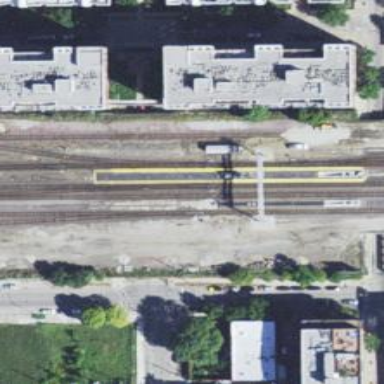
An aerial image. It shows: Abandoned railway siding.